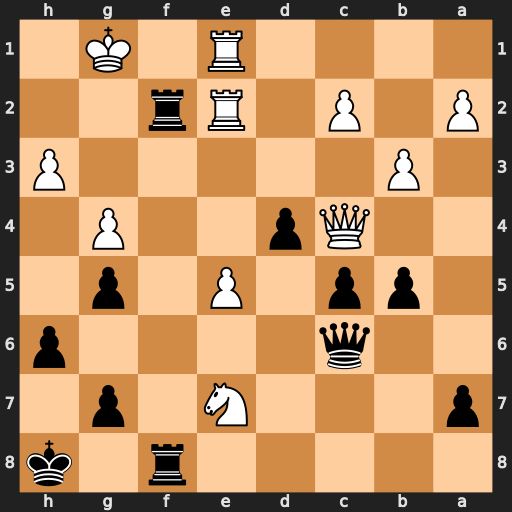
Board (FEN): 5r1k/p3N1p1/2q4p/1pp1P1p1/2Qp2P1/1P5P/P1P1Rr2/4R1K1
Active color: b
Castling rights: -
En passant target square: -
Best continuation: Qg2#